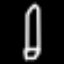
Label: pencil